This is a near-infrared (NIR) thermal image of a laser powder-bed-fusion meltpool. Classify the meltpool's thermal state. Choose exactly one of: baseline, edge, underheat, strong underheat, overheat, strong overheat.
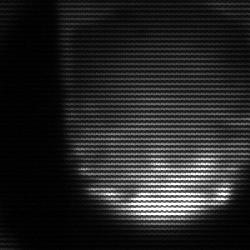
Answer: edge